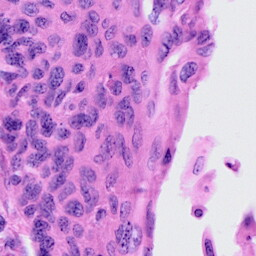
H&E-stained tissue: Cervix